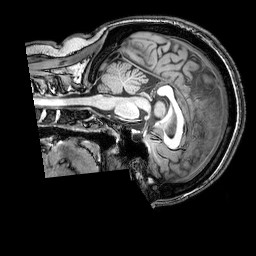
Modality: T1w
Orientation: sagittal
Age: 42
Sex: female
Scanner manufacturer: philips
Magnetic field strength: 3 T
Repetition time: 0.008113 s
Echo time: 0.003709 s